Field crop: maize
Growth stage: 2
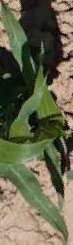
Species: maize